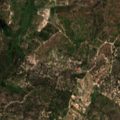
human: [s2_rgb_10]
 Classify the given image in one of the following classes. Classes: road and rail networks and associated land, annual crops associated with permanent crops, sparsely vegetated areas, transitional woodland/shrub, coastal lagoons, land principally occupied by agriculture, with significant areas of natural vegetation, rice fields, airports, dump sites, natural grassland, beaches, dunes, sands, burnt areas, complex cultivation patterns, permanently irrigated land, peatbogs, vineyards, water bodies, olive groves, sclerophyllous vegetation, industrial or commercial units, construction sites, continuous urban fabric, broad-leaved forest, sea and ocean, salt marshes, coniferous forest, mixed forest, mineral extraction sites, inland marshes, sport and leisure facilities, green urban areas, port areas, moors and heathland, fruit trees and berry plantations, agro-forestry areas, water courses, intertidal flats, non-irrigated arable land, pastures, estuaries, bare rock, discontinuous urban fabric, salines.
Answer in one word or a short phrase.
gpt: continuous urban fabric